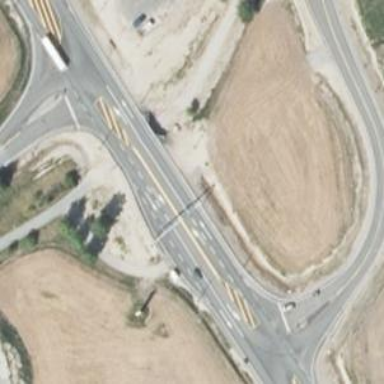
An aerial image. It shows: Asphalt road classified as trunk highway.